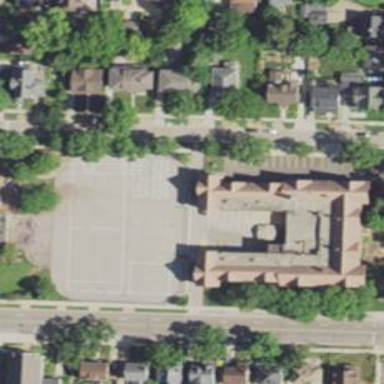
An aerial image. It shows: Schoolyard with asphalt surface.